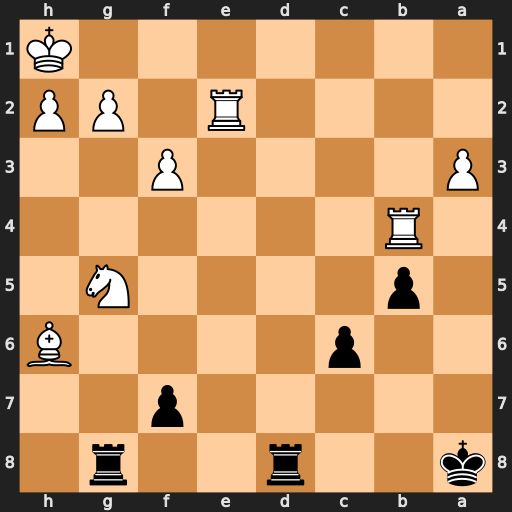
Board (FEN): k2r2r1/5p2/2p4B/1p4N1/1R6/P4P2/4R1PP/7K
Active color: b
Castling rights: -
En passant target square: -
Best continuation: Rd1+ Re1 Rxe1#